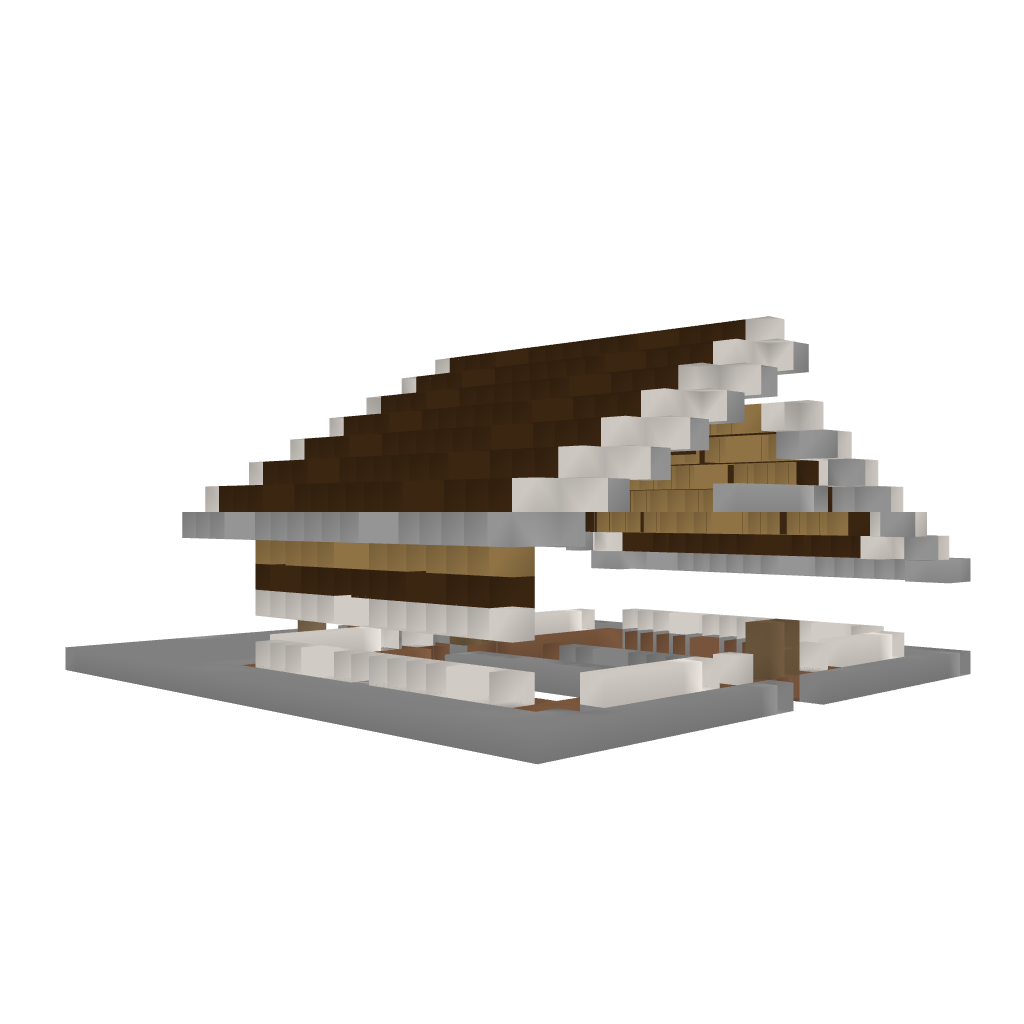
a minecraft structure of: little modern house